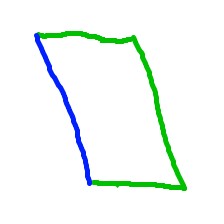
Shape: parallelogram